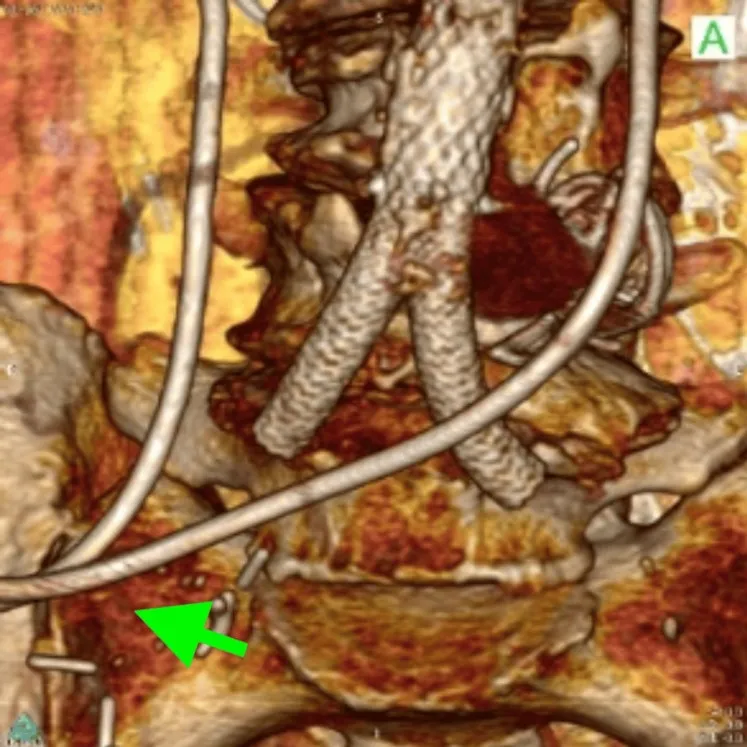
CTA on admission, 3D volume rendering, showing diversion of both ureters to a single site (green arrow). . CTA: computed tomography angiography.
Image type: radiology (ct)